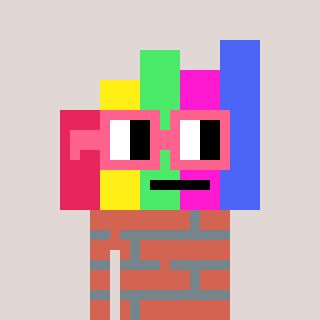
a pixel art character with square pink glasses, a bar chart-shaped head and a peachy-colored body on a warm background